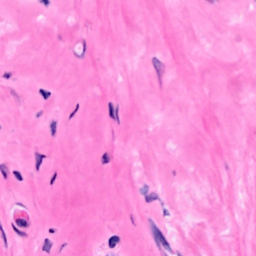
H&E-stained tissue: Breast